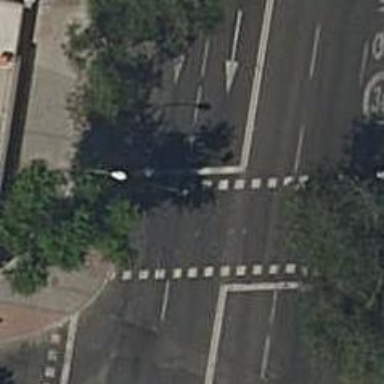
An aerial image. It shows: Crossing with traffic signals.